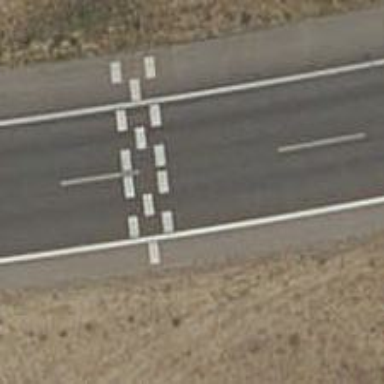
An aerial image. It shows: Rumble strip for traffic calming.